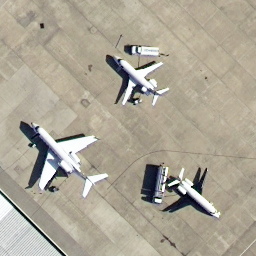
Label: airplane